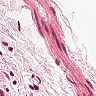
Metastatic tissue present: no